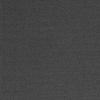
Atmospheric dust classification: dusty